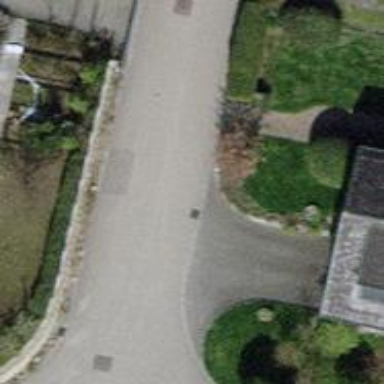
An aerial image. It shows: Residential road without sidewalk.